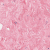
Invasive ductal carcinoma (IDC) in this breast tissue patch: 0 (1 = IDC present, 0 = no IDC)